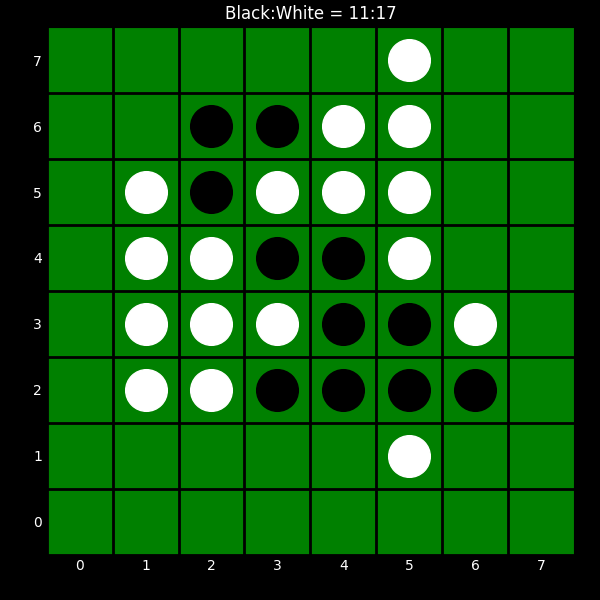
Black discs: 11
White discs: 17